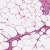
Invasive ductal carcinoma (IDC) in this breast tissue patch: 0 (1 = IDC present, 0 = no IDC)